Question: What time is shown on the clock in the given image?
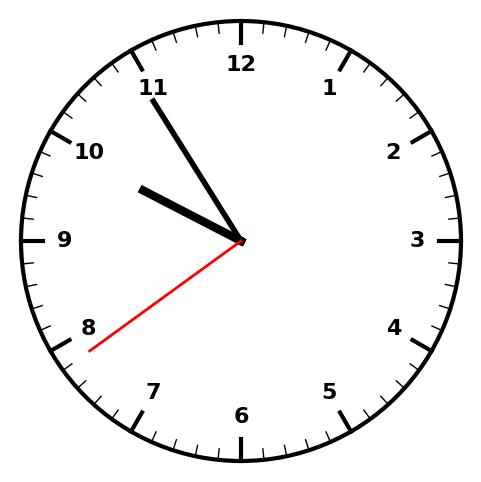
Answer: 09:54:39